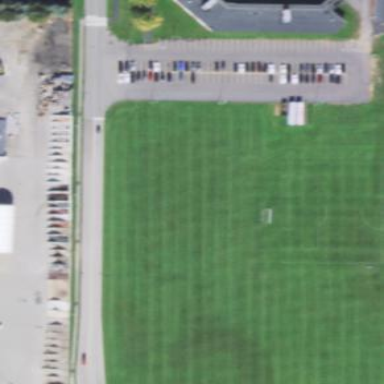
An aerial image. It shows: American football pitch.